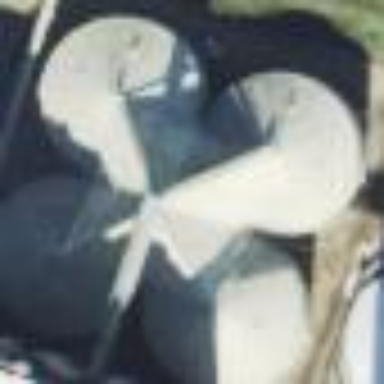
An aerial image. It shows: Building identified as silo.